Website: crate-barrel
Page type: receipt
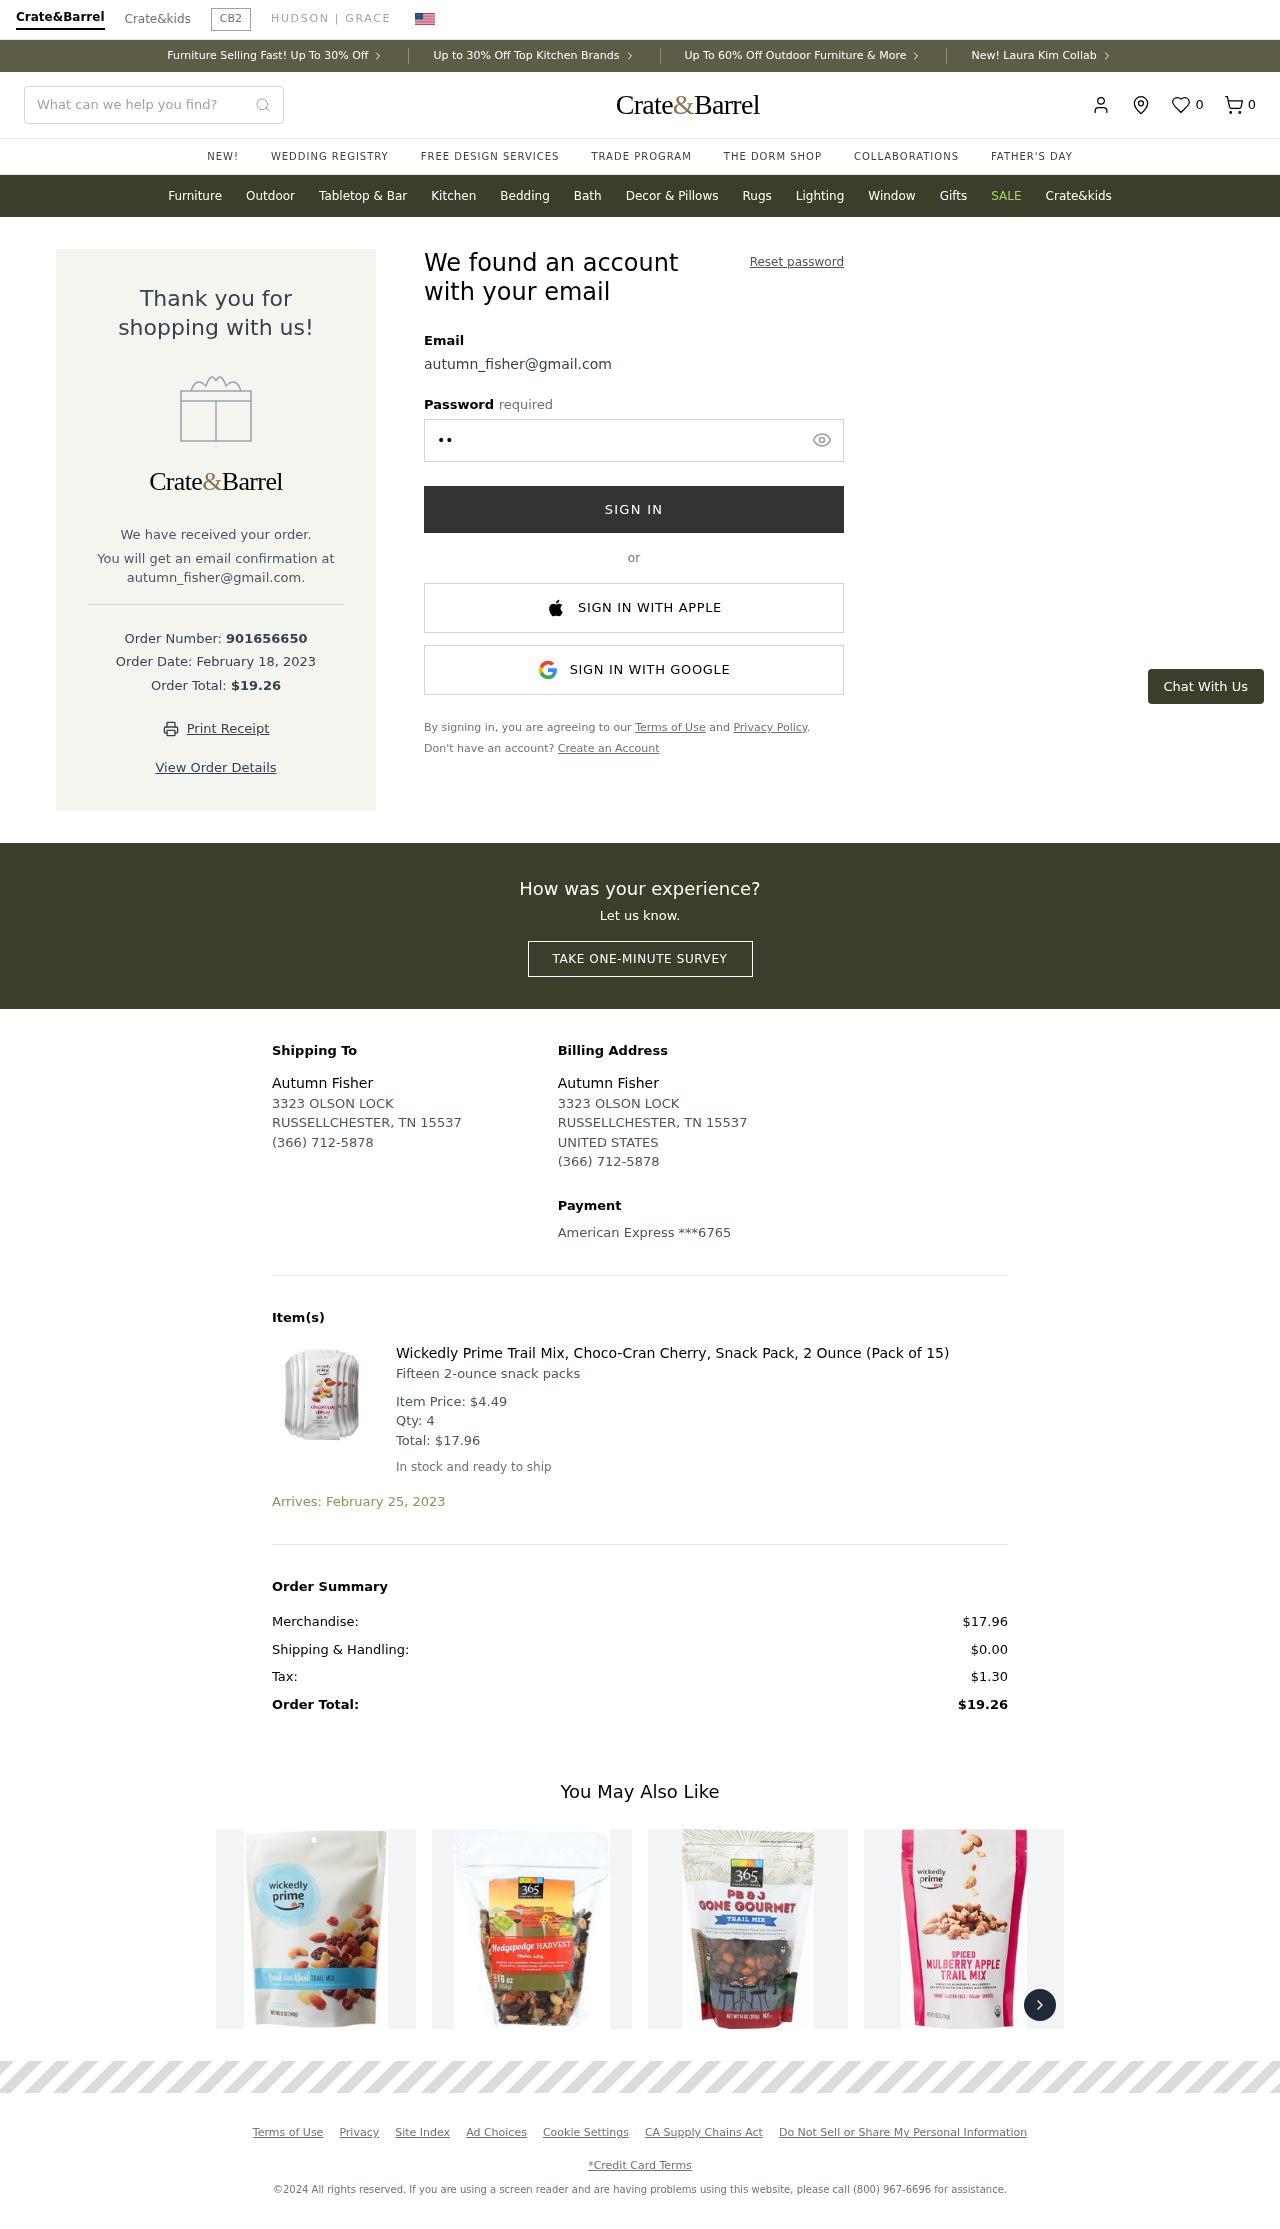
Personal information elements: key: PII_CARD_LAST4
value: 6765
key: PII_CARD_TYPE
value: American Express
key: PII_COUNTRY
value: UNITED STATES
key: PII_EMAIL
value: autumn_fisher@gmail.com
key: PII_FULLNAME
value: Autumn Fisher
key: PII_STREET
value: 3323 OLSON LOCK
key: PII_EMAIL2
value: autumn_fisher@gmail.com
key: PII_CITY_STATE_ZIP
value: RUSSELLCHESTER, TN 15537
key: PII_PHONE
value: (366) 712-5878
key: PII_FULLNAME2
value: Autumn Fisher
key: PII_STREET2
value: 3323 OLSON LOCK
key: PII_CITY_STATE_ZIP2
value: RUSSELLCHESTER, TN 15537
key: PII_PHONE2
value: (366) 712-5878
Product elements: key: PRODUCT1_DESC
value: Fifteen 2-ounce snack packs
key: PRODUCT1_NAME
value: Wickedly Prime Trail Mix, Choco-Cran Cherry, Snack Pack, 2 Ounce (Pack of 15)
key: PRODUCT1_PRICE
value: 4.49
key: PRODUCT1_QUANTITY
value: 4
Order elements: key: ORDER_NUM_ITEMS
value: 0
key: ORDER_ID
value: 901656650
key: ORDER_DATE
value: February 18, 2023
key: ORDER_TOTAL
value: $19.26
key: ORDER_ITEM_TOTAL
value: $17.96
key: ORDER_DELIVERY_DATE
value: Arrives: February 25, 2023
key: ORDER_SUBTOTAL
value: $17.96
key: ORDER_SHIPPING_COST
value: $0.00
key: ORDER_TAX
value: $1.30
Search elements: key: HEADER_SEARCH
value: What can we help you find?
Other elements: key: FAVORITES_COUNT
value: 0